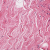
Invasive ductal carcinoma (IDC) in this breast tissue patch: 0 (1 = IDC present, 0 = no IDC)